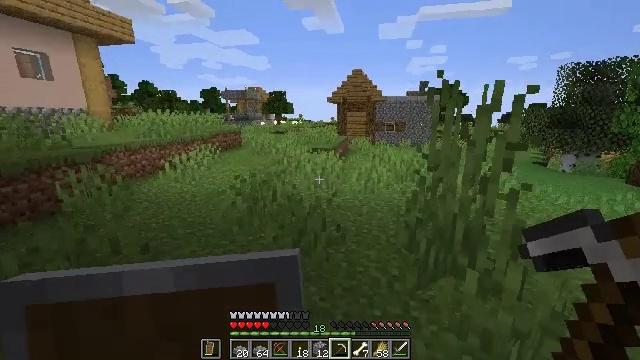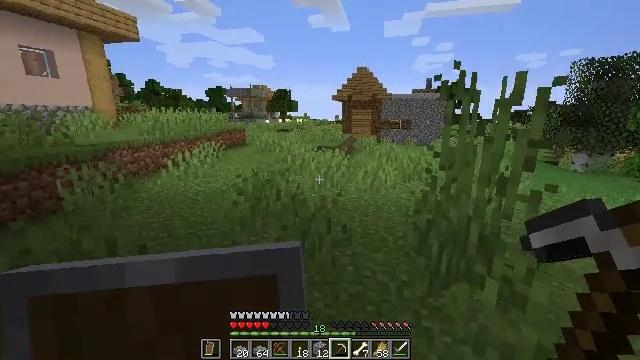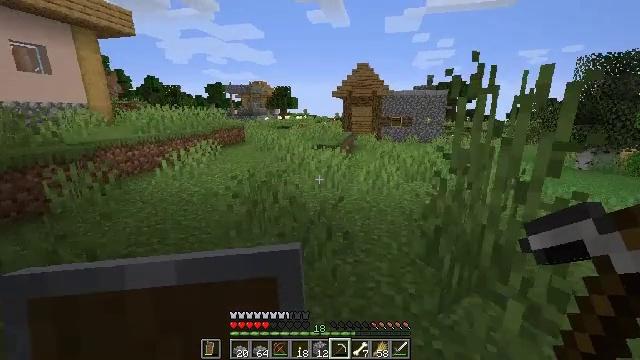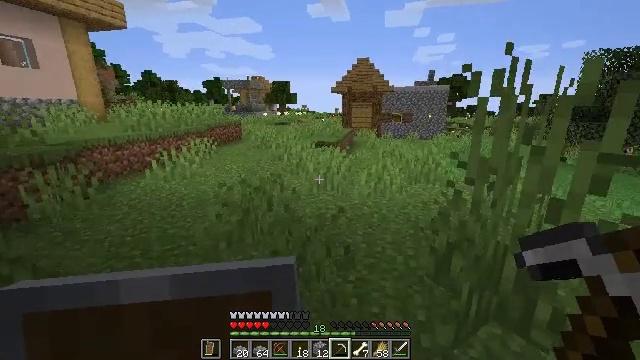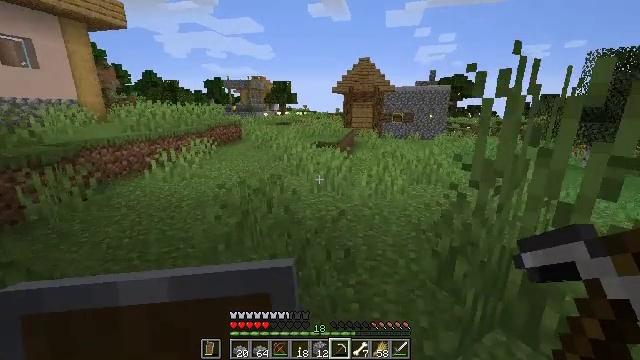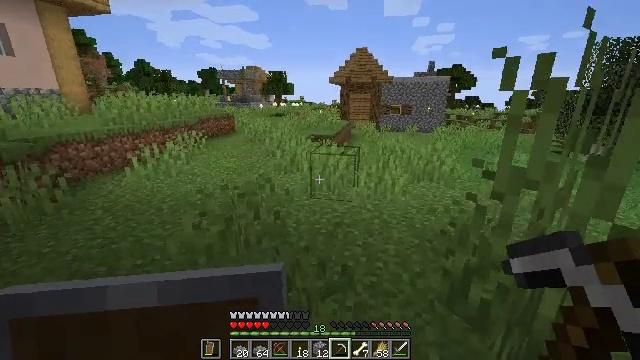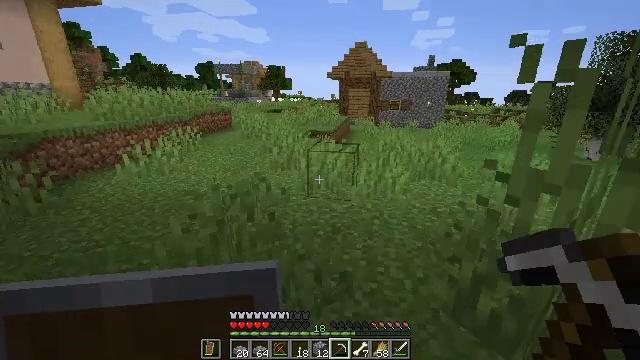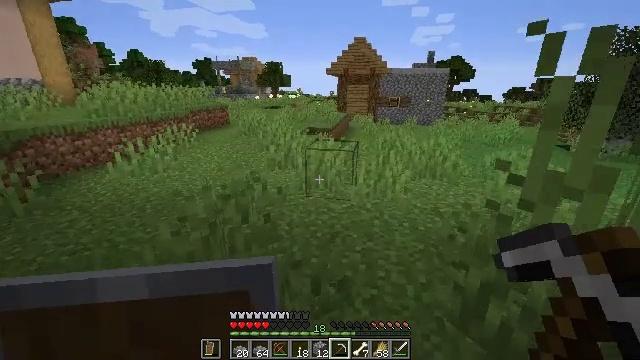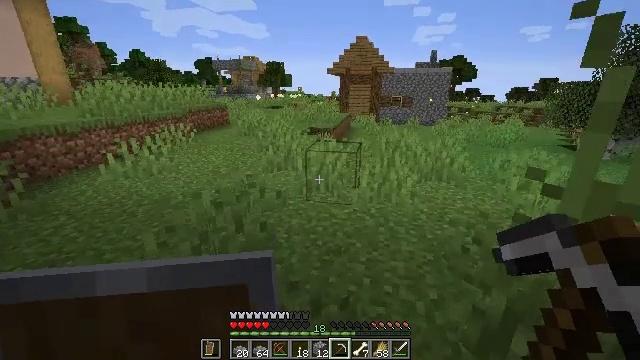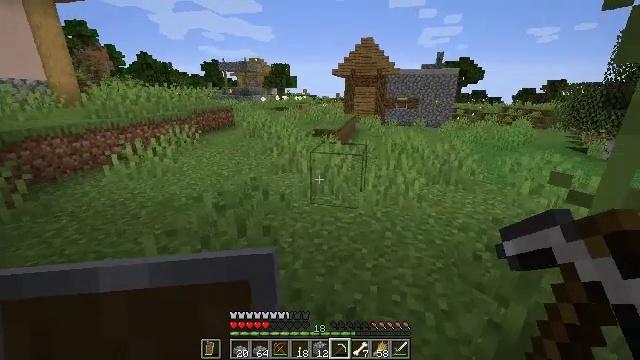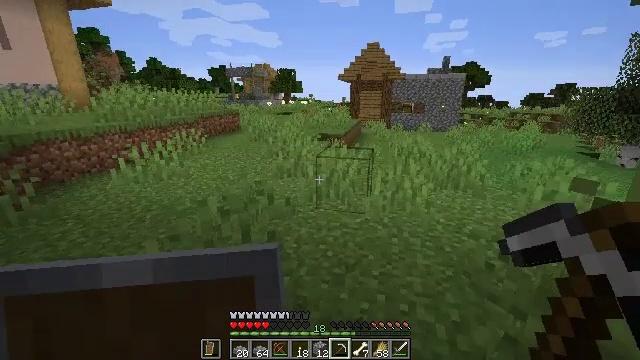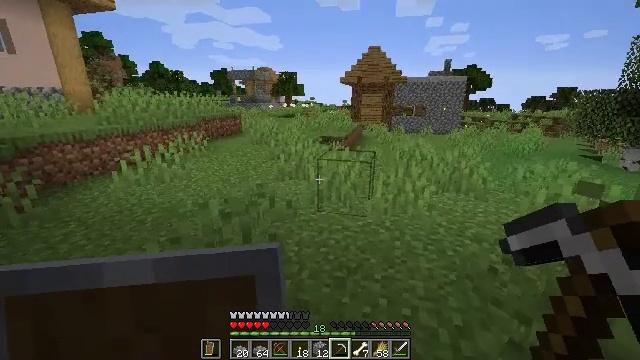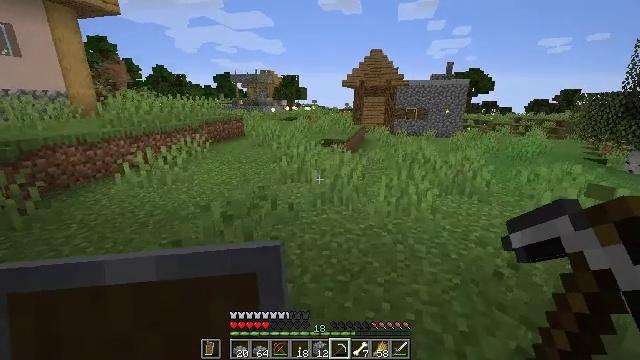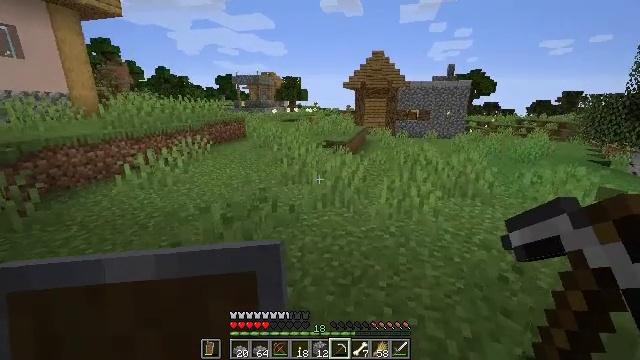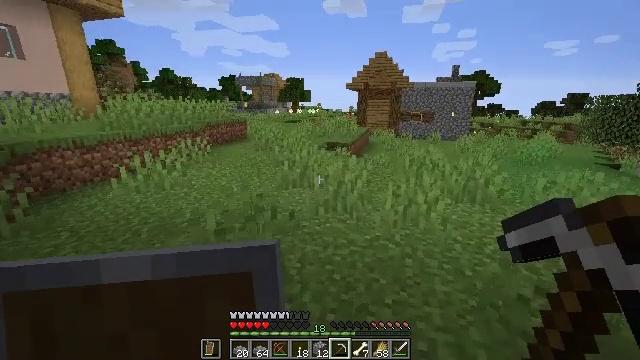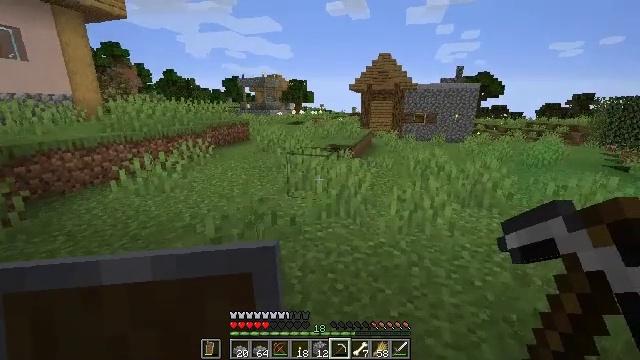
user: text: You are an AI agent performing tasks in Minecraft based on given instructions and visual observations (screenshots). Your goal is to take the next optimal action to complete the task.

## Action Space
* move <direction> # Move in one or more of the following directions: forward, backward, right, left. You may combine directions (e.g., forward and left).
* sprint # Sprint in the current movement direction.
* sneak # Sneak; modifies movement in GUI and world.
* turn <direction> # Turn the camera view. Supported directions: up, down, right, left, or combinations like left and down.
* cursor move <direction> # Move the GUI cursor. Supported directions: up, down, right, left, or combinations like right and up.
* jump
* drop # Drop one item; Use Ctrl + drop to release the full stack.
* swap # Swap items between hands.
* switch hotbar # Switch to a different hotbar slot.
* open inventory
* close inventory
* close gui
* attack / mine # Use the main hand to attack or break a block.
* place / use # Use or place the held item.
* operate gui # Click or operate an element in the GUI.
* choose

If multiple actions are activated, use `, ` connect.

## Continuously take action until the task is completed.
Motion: motion action
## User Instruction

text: Open the crafting grid to craft shears.
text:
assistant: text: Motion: move forward, turn left
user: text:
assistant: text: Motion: move forward
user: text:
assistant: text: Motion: move forward
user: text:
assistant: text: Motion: move forward
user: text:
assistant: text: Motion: move forward, turn down
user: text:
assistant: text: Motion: move forward, turn down
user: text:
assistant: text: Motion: move forward
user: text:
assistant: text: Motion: no_op
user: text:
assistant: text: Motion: turn left
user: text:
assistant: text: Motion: turn left
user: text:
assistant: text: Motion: no_op
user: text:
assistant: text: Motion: no_op
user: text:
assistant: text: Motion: move forward
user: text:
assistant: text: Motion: move forward
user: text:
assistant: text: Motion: no_op
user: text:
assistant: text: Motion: move forward
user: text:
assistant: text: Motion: move forward
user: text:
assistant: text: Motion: move forward, turn left
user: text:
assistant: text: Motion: move forward
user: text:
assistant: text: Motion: move forward
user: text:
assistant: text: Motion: move forward
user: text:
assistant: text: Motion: move forward
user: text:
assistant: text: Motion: move forward
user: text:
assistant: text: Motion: move forward
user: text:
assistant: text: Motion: move forward
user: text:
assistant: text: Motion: move forward
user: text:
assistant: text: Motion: move forward
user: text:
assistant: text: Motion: move forward
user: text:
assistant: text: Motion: move forward
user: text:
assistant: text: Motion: move forward